Question: I have a form that has a field that needs to be rendered as a read-only value when in edit mode and as a drop-down select list when in create mode.
The read-only field (used in edit mode) is rendered as plain text using '<h:outputText>'. In create mode, the field is rendered '<h:selectOneListbox>' that has a required attribute of "true".
It seems to work as I expect most of the time, but occasionally I get a validation error when in edit mode (the select list box is not rendered) .
Here is the code snippet that has both fields defined with their rendered attributes set using the same boolean value (just one field negates the boolean to toggle).
'''
<h:outputLabel id="lblBusinessArea" value="Business Area:" />
<h:panelGroup id="baGroup">
<h:selectOneListbox id="businessAreaList" size="1"
rendered="#{shiftDetailsController.canEditBusinessArea}"
converter="businessAreaConverter"
value="#{shiftDetailsController.selectedBusinessArea}"
label="Business Area"
required="true">
<f:selectItems id="businessAreaListItems" value="#{shiftDetailsController.businessAreas}" />
<a4j:support id="businessAreaA4j" event="onchange"
ajaxSingle="true" reRender="deploymentGroupList, positionPayGroupList, sapPremCodeList" />
</h:selectOneListbox>
<h:outputText id="businessAreaRO"
rendered="#{!shiftDetailsController.canEditBusinessArea}"
value="#{shiftDetailsController.selectedBusinessArea.busAreaDesc}" />
</h:panelGroup>
'''
Below is a screen clipping showing the field (in edit mode) rendered as read only. The "save" button was clicked and I get a validation error message that the field is required.
1. The value should be there in the backing bean because the value displayed is from the same object (shiftDetailsController.selectedBusinessArea). The output text uses the description field on the business area ojbect and the select field uses the whole object where the SelectItem has the description in the label.

Any idea how this could be occurring? I could set the required attribute using the same boolean value that determines the rendered state...so that it is only required when it is rendered...but since this problem is intermittent...I don't know that will really help.
I also verified that no other components on the page inadvertently have a label value of "Business Area" (which is being used in the validation message) to mislead me in which component truly has a null value; this is the only one that has the label of "Business Area".
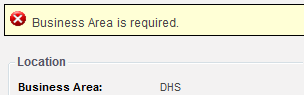
Answer: I figured out what was happening with this issue.
Prior to submitting the form and receiving the validation error. I was making a change that caused the flag controlling the two components' visibility to be reversed.
'''
rendered="#{shiftDetailsController.canEditBusinessArea}"
'''
In other words, what I was doing on the form was causing the 'canEditBusinessArea' to change values. But, I was re-rendering the panel group ("baGroup") to cause the UI to reflect the update.
Thus, when my form was submitted the component during the validation phase was seen as being required...triggering the validation to happen. As soon as I added "baGroup" to the reRender of the action that was flipping the edit business area flag, the UI began reflecting the update and the submitted form had the value.